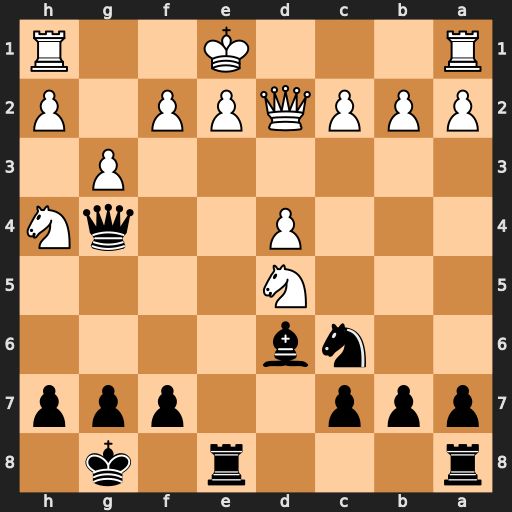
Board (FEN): r3r1k1/ppp2ppp/2nb4/3N4/3P2qN/6P1/PPPQPP1P/R3K2R
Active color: b
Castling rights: KQ
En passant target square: -
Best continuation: Qe4 O-O Qxd5